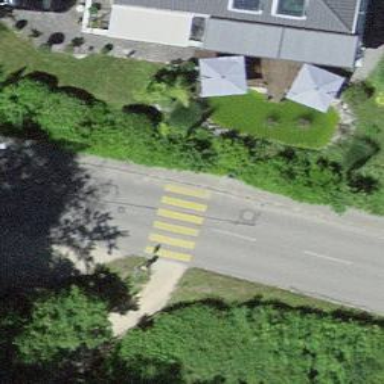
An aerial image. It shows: Pedestrian crossing with zebra markings on the footway.